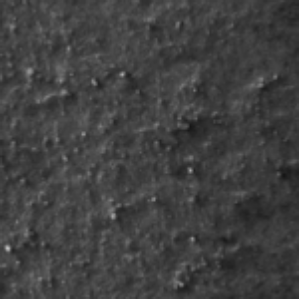
Label: frost